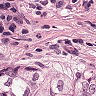
Metastatic tissue present: yes